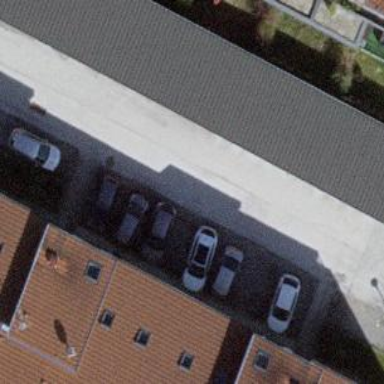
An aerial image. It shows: Group of garages.